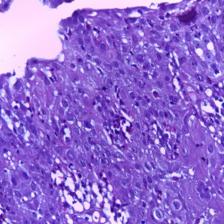
Diagnosis: OSCC